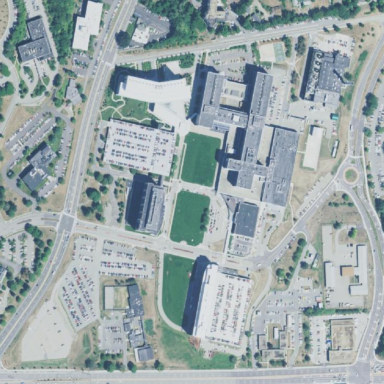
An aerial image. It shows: Healthcare facility identified as hospital.